八年级 · 度量几何学
, 点 $D$ 在 $\triangle A B C$ 中, $\angle B D C=90^{\circ}, A B=6, A C=B D=4, C D=2$, 则图中阴影部分的面积为 \$ \qquad \$ .

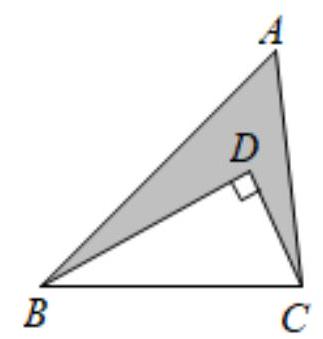
答案: $4 \sqrt{5}-4$